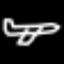
Label: airplane